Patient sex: M
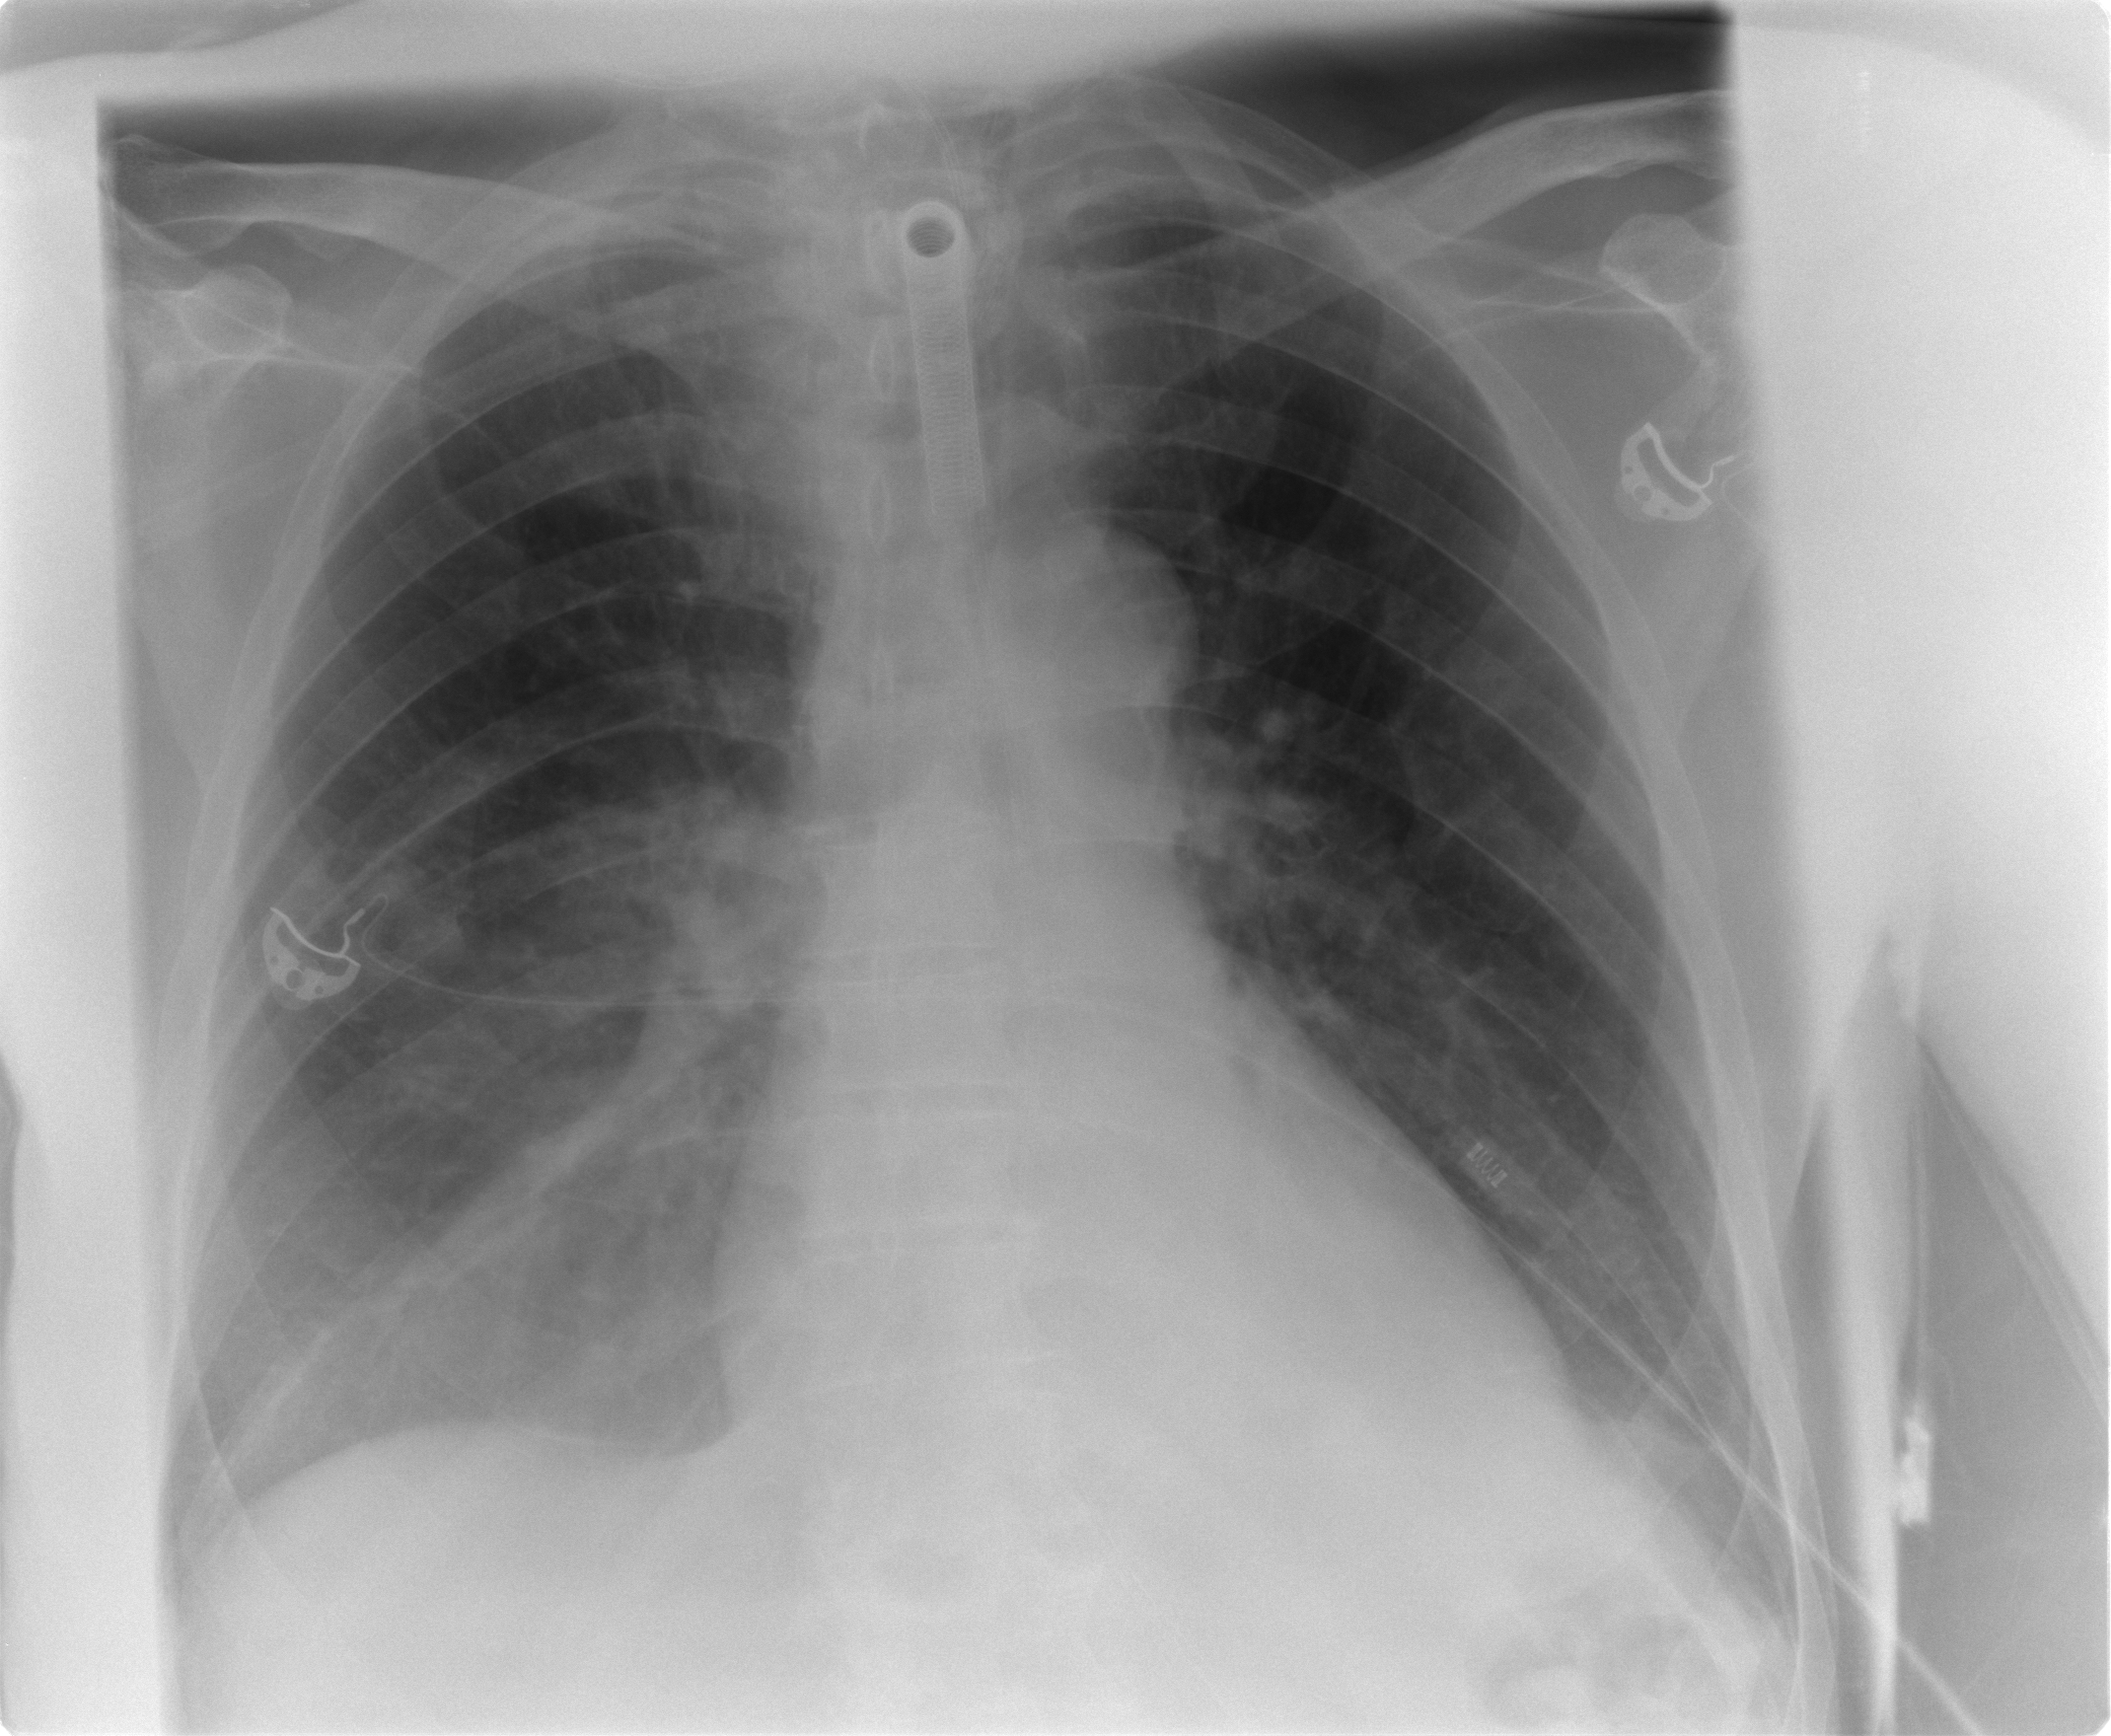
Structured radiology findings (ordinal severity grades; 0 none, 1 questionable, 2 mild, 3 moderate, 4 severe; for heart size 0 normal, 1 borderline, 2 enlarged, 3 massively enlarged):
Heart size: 0
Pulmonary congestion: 2
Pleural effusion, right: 0
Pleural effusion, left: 1
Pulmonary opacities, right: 2
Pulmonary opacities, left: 0
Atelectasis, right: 2
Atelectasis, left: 1